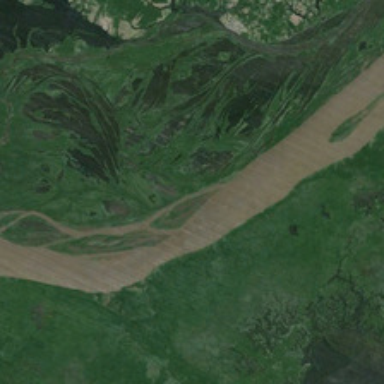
Many green trees are in two sides of a yellow river .